Field crop: tomato
Growth stage: 2
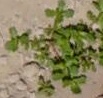
Species: portulaca